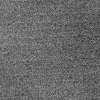
Atmospheric dust classification: dusty